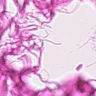
Metastatic tissue present: no